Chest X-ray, PA view. Patient: 62 years old, sex M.
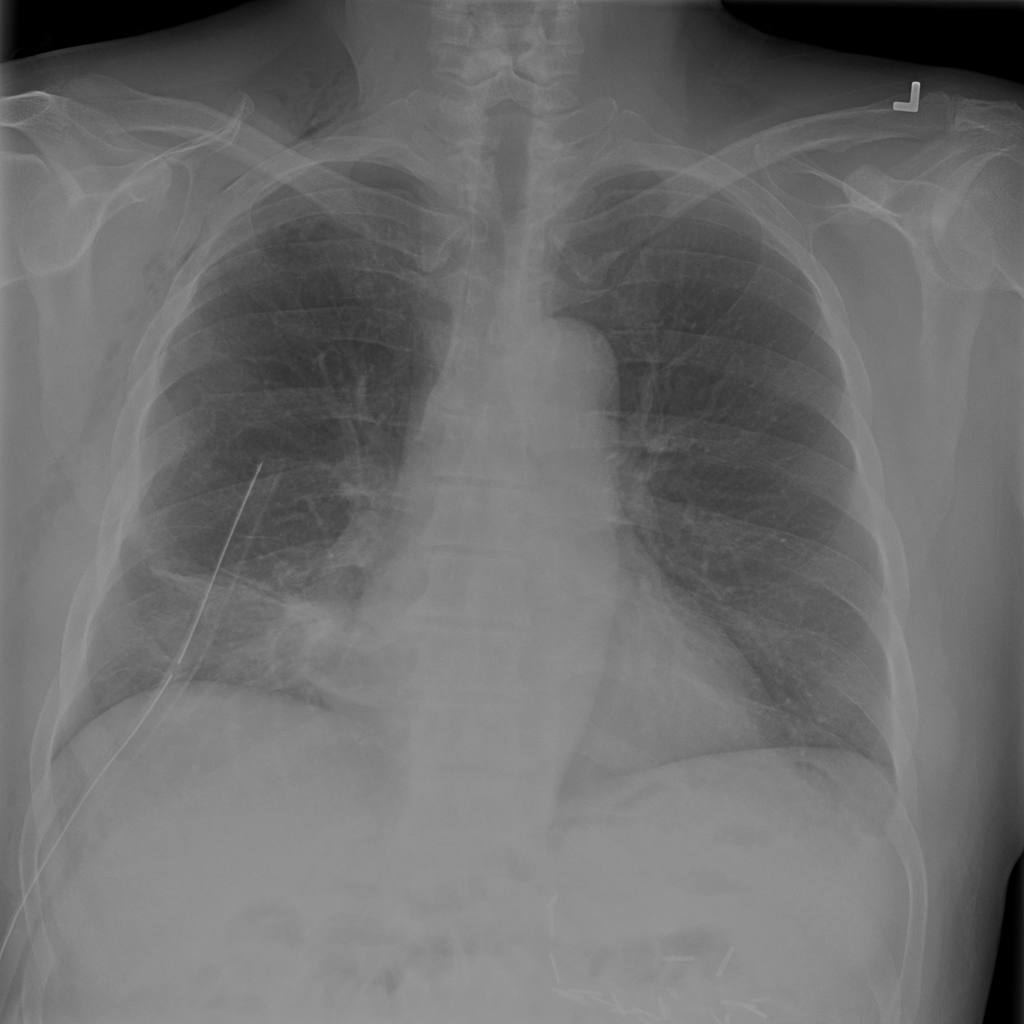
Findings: Atelectasis, Emphysema, Pneumothorax